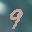
Label: 9